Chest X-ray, AP view. Patient: 55 years old, sex M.
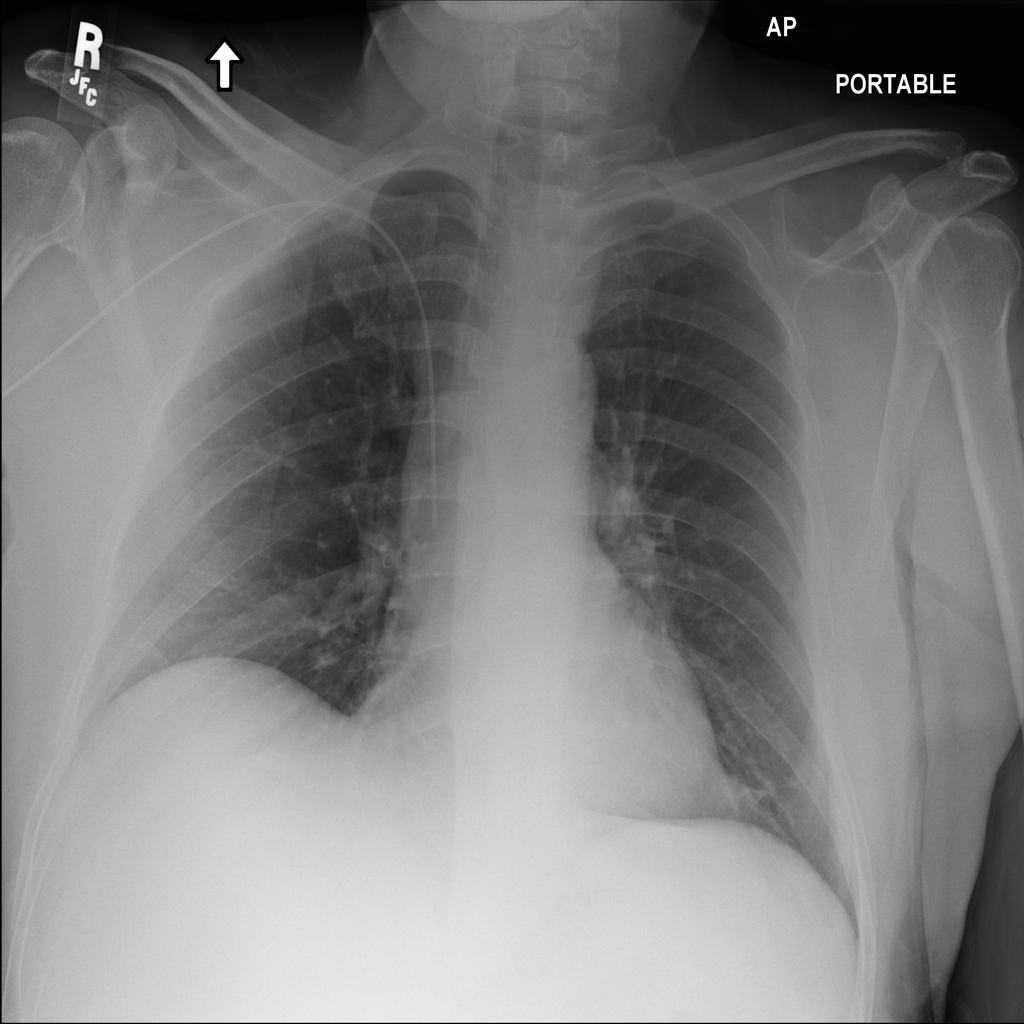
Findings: Atelectasis, Pleural_Thickening